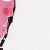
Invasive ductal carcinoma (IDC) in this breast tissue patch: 0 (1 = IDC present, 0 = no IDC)